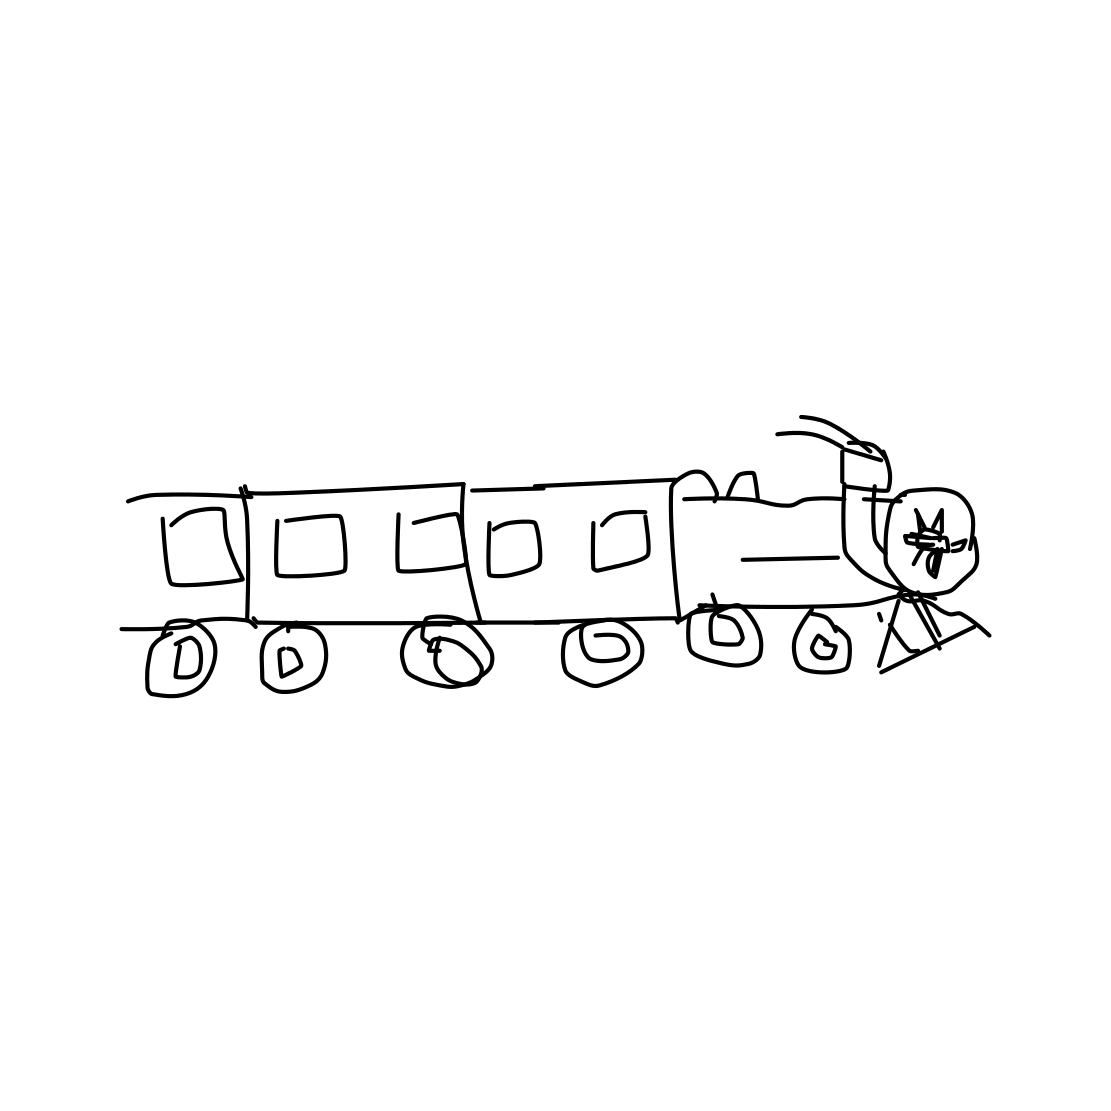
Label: train